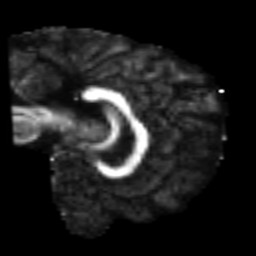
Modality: FA
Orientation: sagittal
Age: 21
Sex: female
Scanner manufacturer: siemens
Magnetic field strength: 3 T
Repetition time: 2.3 s
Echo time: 0.085 s